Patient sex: F
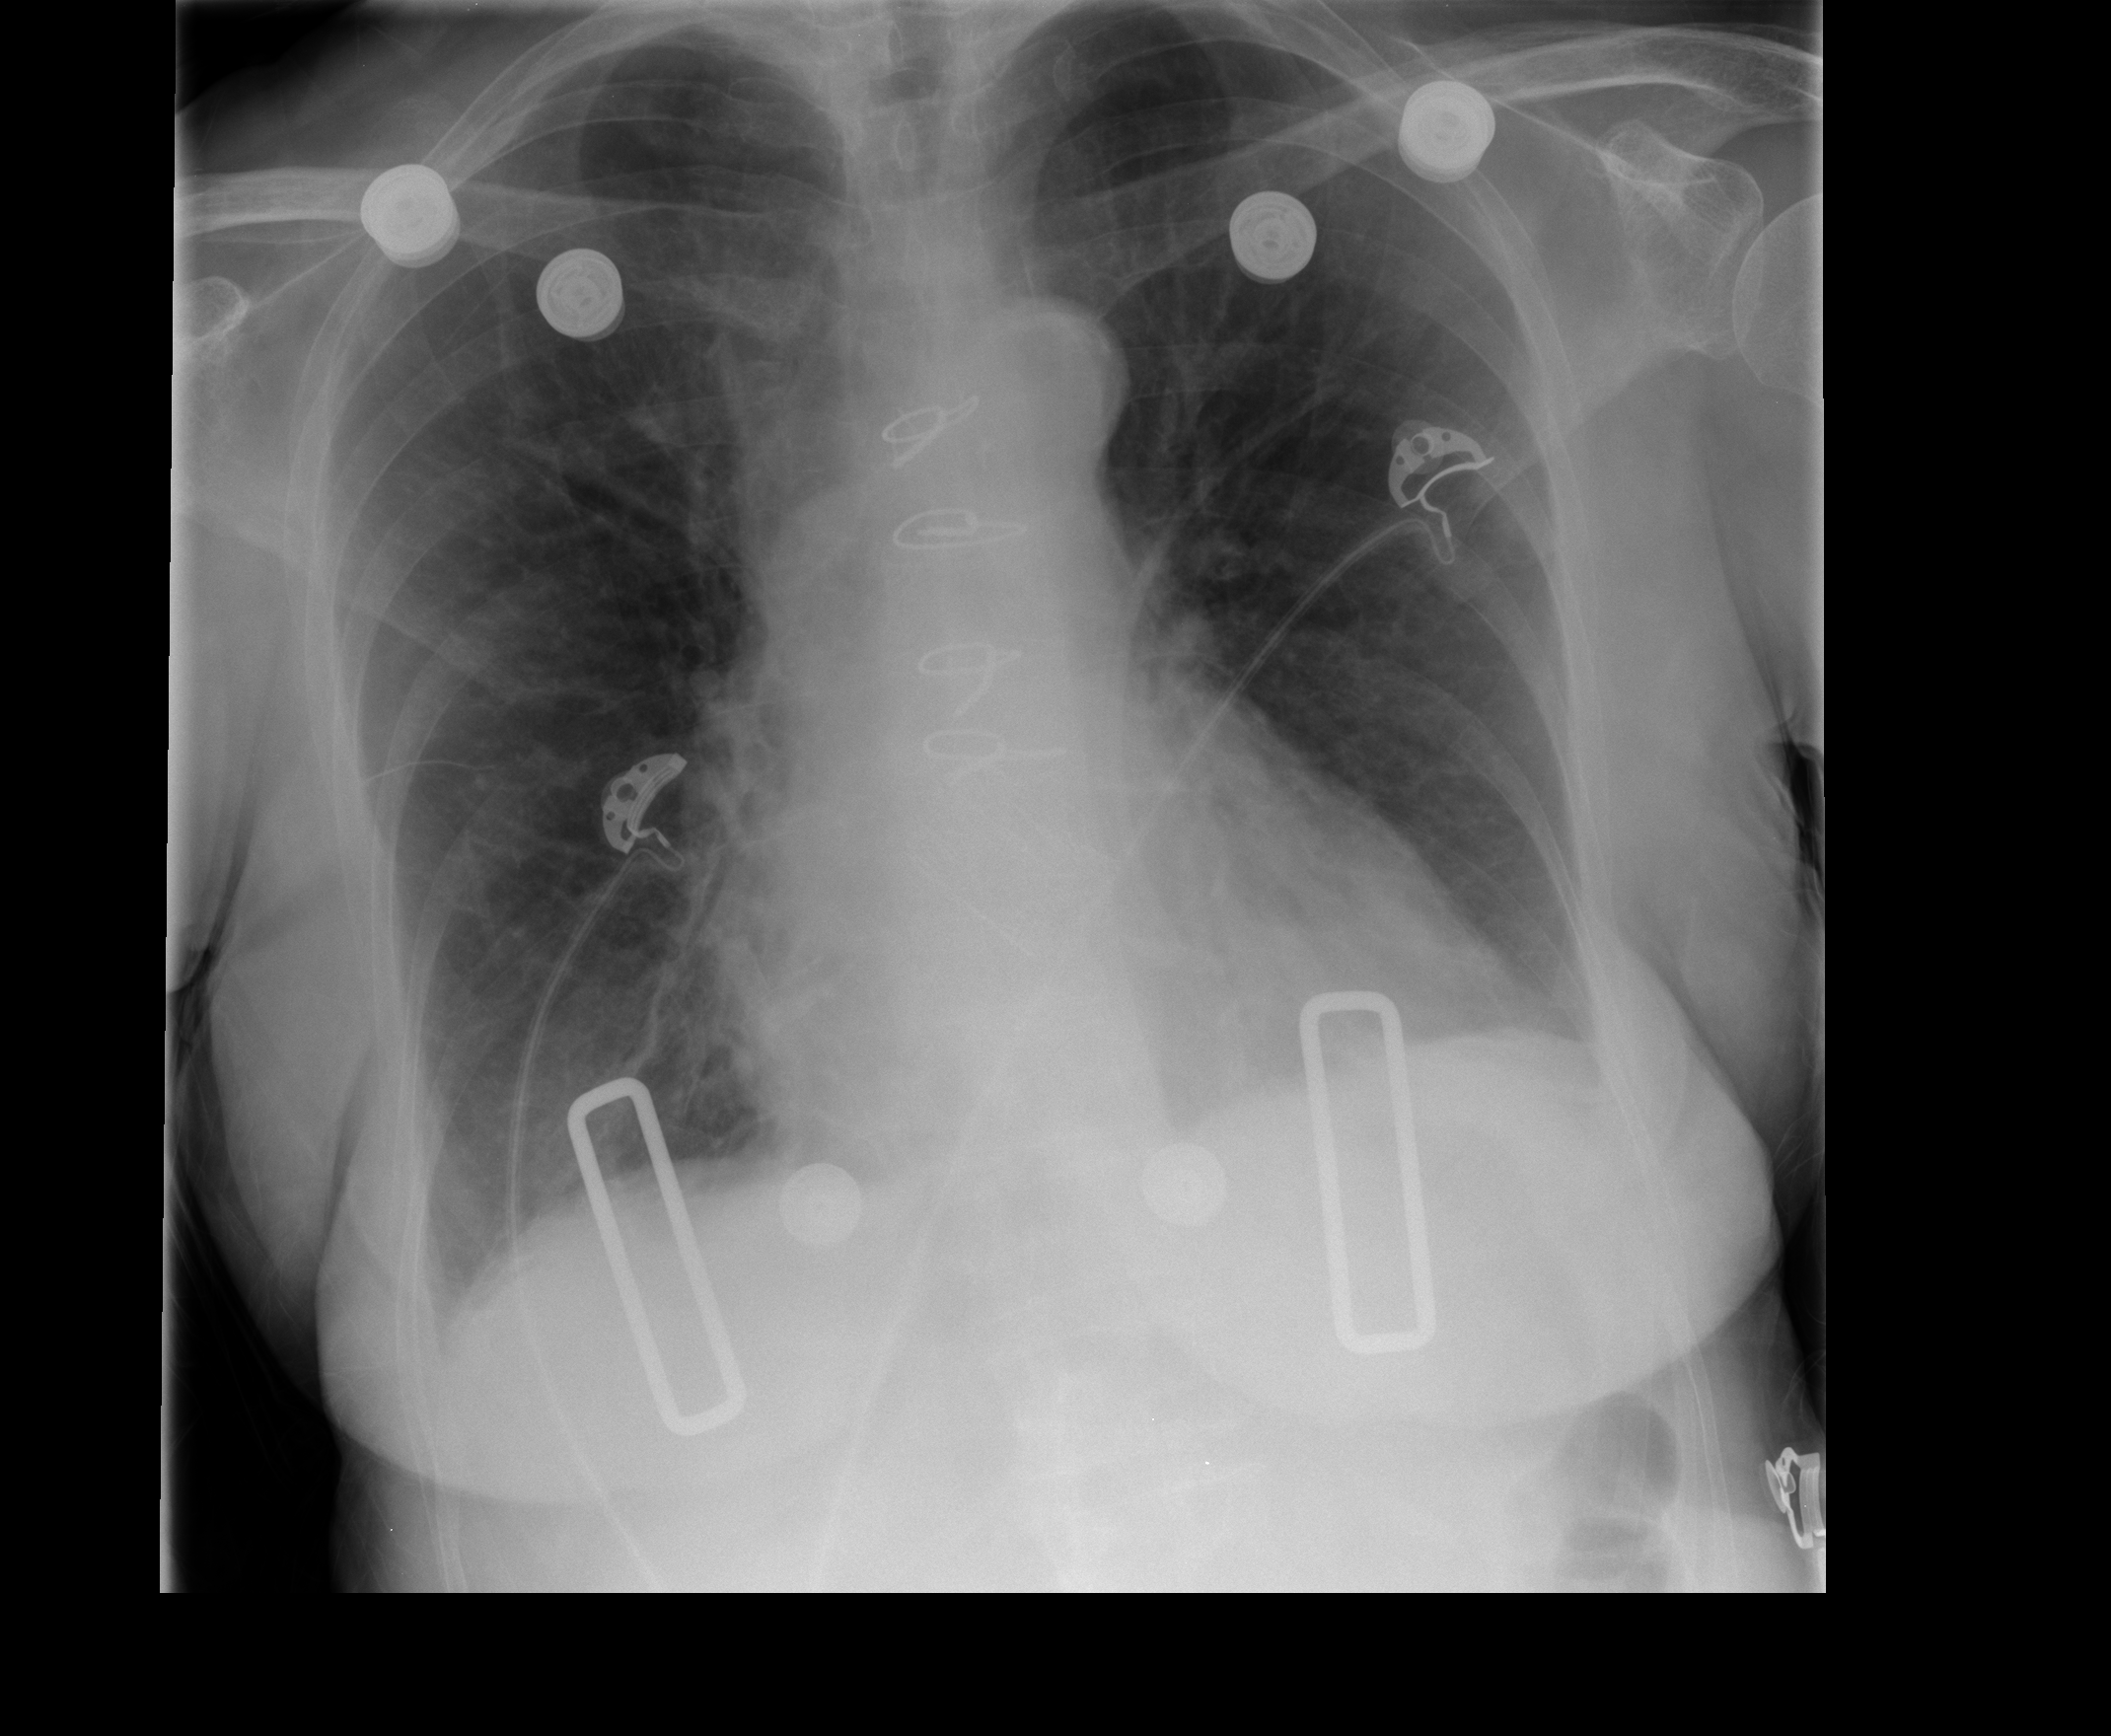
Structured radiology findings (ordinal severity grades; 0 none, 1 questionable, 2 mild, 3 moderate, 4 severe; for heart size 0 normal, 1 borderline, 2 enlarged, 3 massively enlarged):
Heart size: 2
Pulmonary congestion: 2
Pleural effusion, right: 1
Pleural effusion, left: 0
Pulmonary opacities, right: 0
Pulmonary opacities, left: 0
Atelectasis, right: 3
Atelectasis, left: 3